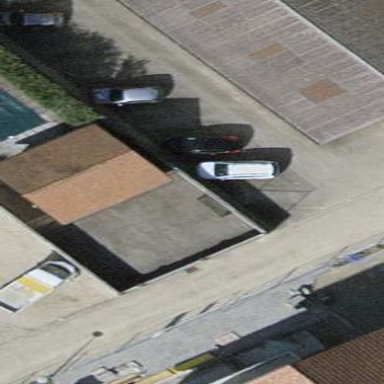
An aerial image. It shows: Shed.